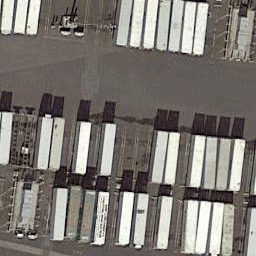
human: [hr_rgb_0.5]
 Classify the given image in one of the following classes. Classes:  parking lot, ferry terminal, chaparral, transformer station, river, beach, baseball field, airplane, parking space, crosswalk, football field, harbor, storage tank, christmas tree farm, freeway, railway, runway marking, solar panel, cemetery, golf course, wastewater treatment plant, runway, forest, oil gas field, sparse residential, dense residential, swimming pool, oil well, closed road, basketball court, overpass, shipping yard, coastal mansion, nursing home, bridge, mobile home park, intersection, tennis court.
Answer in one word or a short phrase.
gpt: shipping yard